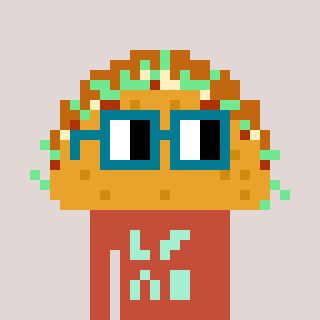
a pixel art character with square dark green glasses, a taco-shaped head and a rust-colored body on a warm background